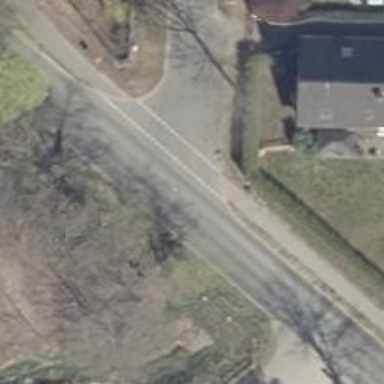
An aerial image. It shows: Smooth asphalt road in residential area.